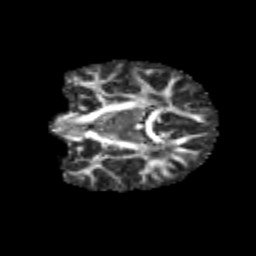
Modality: FA
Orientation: coronal
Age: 10
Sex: female
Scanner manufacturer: siemens
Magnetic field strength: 3 T
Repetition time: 3.8 s
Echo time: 0.07 s